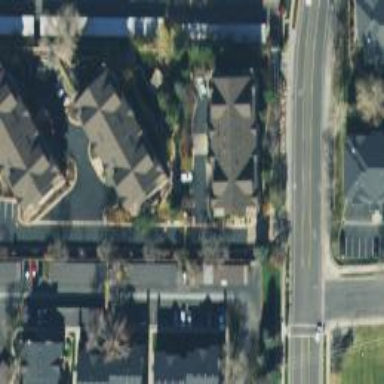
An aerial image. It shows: Residential area consisting of condominiums.